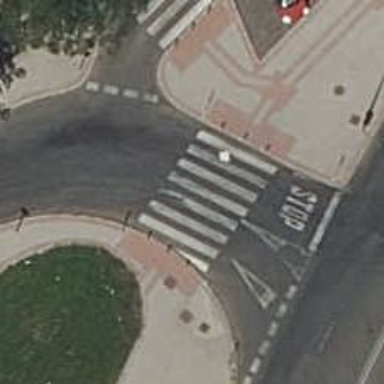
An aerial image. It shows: Uncontrolled footway crossing with markings.